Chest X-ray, PA view. Patient: 62 years old, sex F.
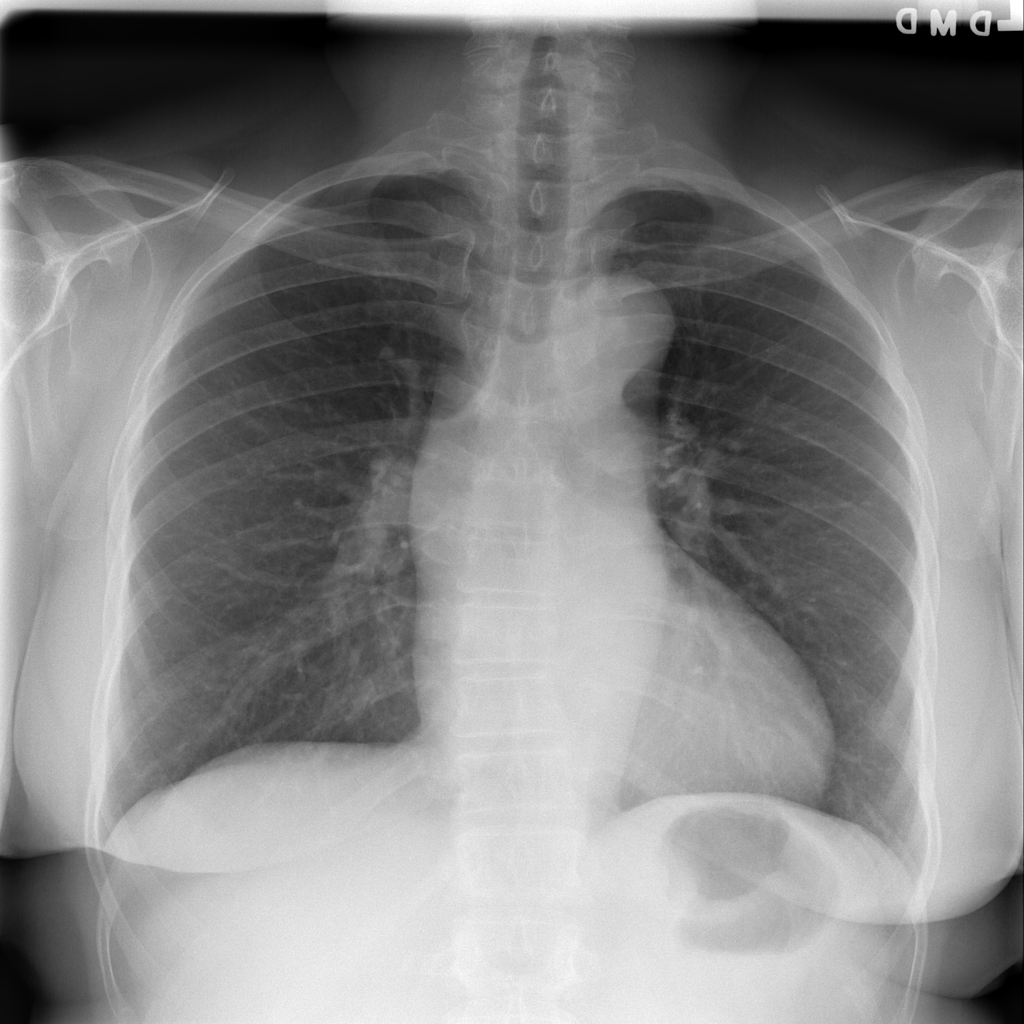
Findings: No Finding